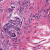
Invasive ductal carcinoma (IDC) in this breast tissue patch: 0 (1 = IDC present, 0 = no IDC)